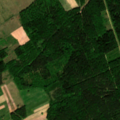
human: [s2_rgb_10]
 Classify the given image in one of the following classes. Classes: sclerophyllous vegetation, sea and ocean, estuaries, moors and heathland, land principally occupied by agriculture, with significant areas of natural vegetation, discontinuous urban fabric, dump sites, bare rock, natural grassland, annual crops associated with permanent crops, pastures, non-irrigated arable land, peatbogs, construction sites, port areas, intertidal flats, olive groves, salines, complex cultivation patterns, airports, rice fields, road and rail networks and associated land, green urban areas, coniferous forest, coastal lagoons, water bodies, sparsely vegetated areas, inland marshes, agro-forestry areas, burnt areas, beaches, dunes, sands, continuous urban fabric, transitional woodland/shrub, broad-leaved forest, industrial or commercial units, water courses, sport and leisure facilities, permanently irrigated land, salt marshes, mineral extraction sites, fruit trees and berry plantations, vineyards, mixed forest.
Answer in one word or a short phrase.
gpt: non-irrigated arable land, complex cultivation patterns, mixed forest, transitional woodland/shrub